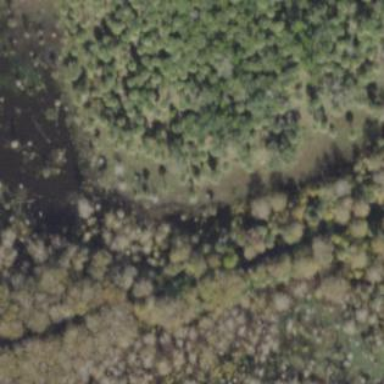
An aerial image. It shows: Swamp in wetland area.